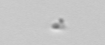
Label: detritus